Field crop: maize
Growth stage: 2
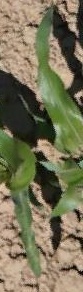
Species: maize